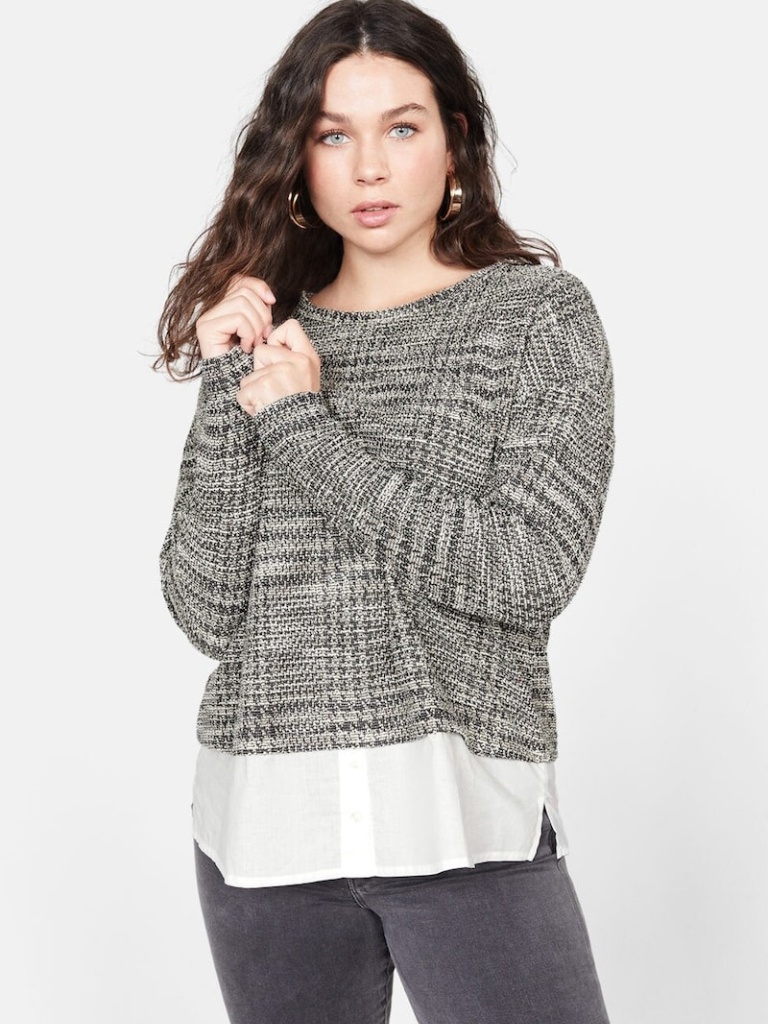
knit relaxed long-sleeved with sleeves down hip length Untucked crew sweater